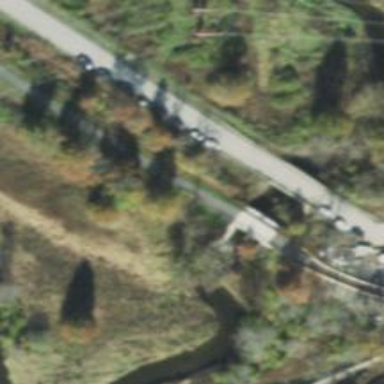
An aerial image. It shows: Bridge over cycleway.